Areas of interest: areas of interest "Shen Mountain Park Parking Lot"
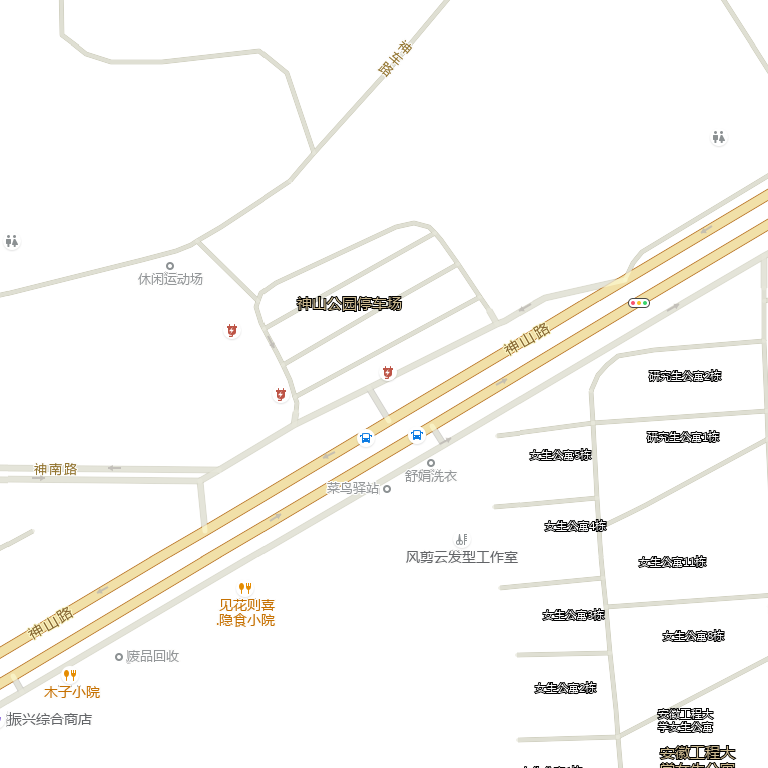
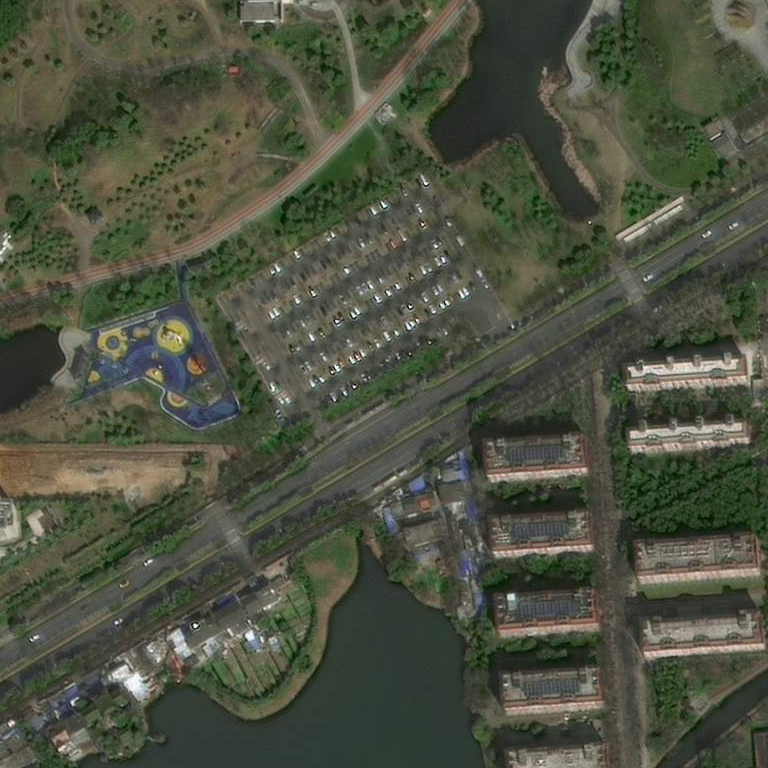